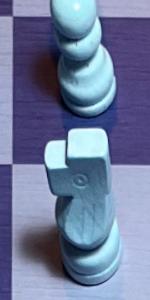
Label: Knight_White